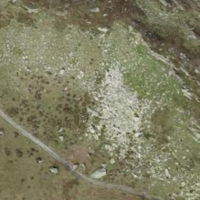
EUNIS habitat code: 26
Species observed at this site:
Ranunculus glacialis